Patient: sex M, age 62
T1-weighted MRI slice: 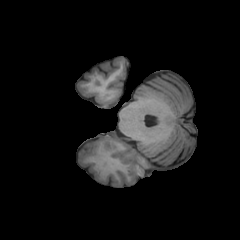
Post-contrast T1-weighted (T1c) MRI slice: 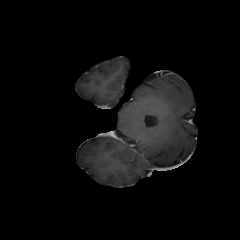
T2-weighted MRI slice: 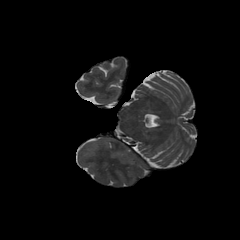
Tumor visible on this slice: no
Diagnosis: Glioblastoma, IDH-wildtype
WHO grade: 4